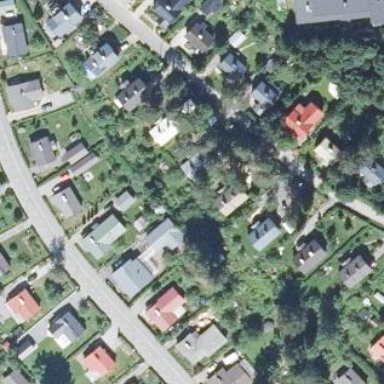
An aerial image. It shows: Residential area.